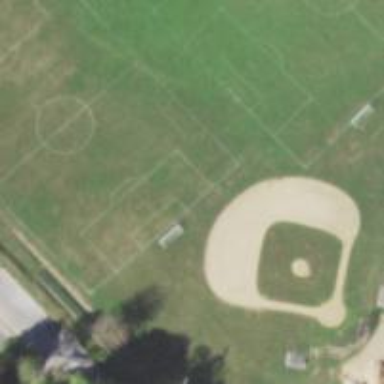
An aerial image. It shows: Grass pitch designated for baseball.